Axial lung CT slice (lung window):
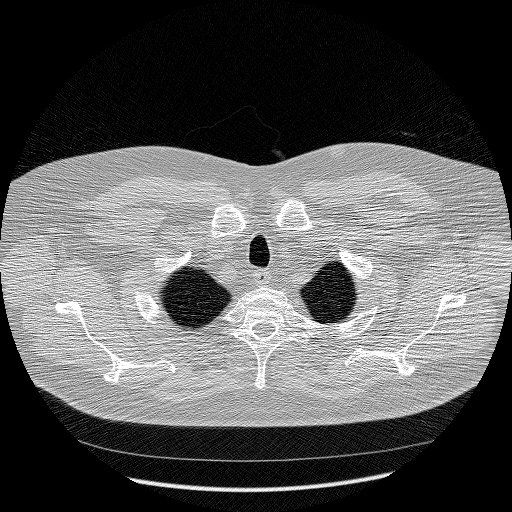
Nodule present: no